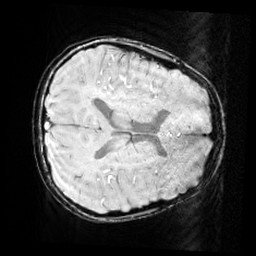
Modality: SWI
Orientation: axial
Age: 9
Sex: male
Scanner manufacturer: siemens
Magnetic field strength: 3 T
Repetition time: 0.027 s
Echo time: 0.02 s